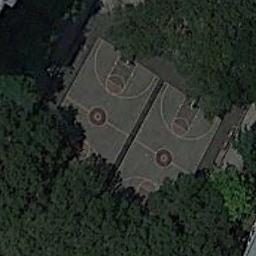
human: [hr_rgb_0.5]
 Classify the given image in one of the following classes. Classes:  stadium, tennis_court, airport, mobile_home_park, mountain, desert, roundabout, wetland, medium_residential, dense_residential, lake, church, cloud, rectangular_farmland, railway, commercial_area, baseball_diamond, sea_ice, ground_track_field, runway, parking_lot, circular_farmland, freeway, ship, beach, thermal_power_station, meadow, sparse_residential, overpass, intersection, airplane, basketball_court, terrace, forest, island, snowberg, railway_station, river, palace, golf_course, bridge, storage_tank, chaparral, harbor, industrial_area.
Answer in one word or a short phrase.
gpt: basketball_court